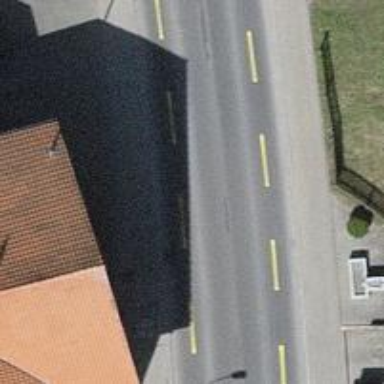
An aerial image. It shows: Secondary road with dedicated cycle lane.